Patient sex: F
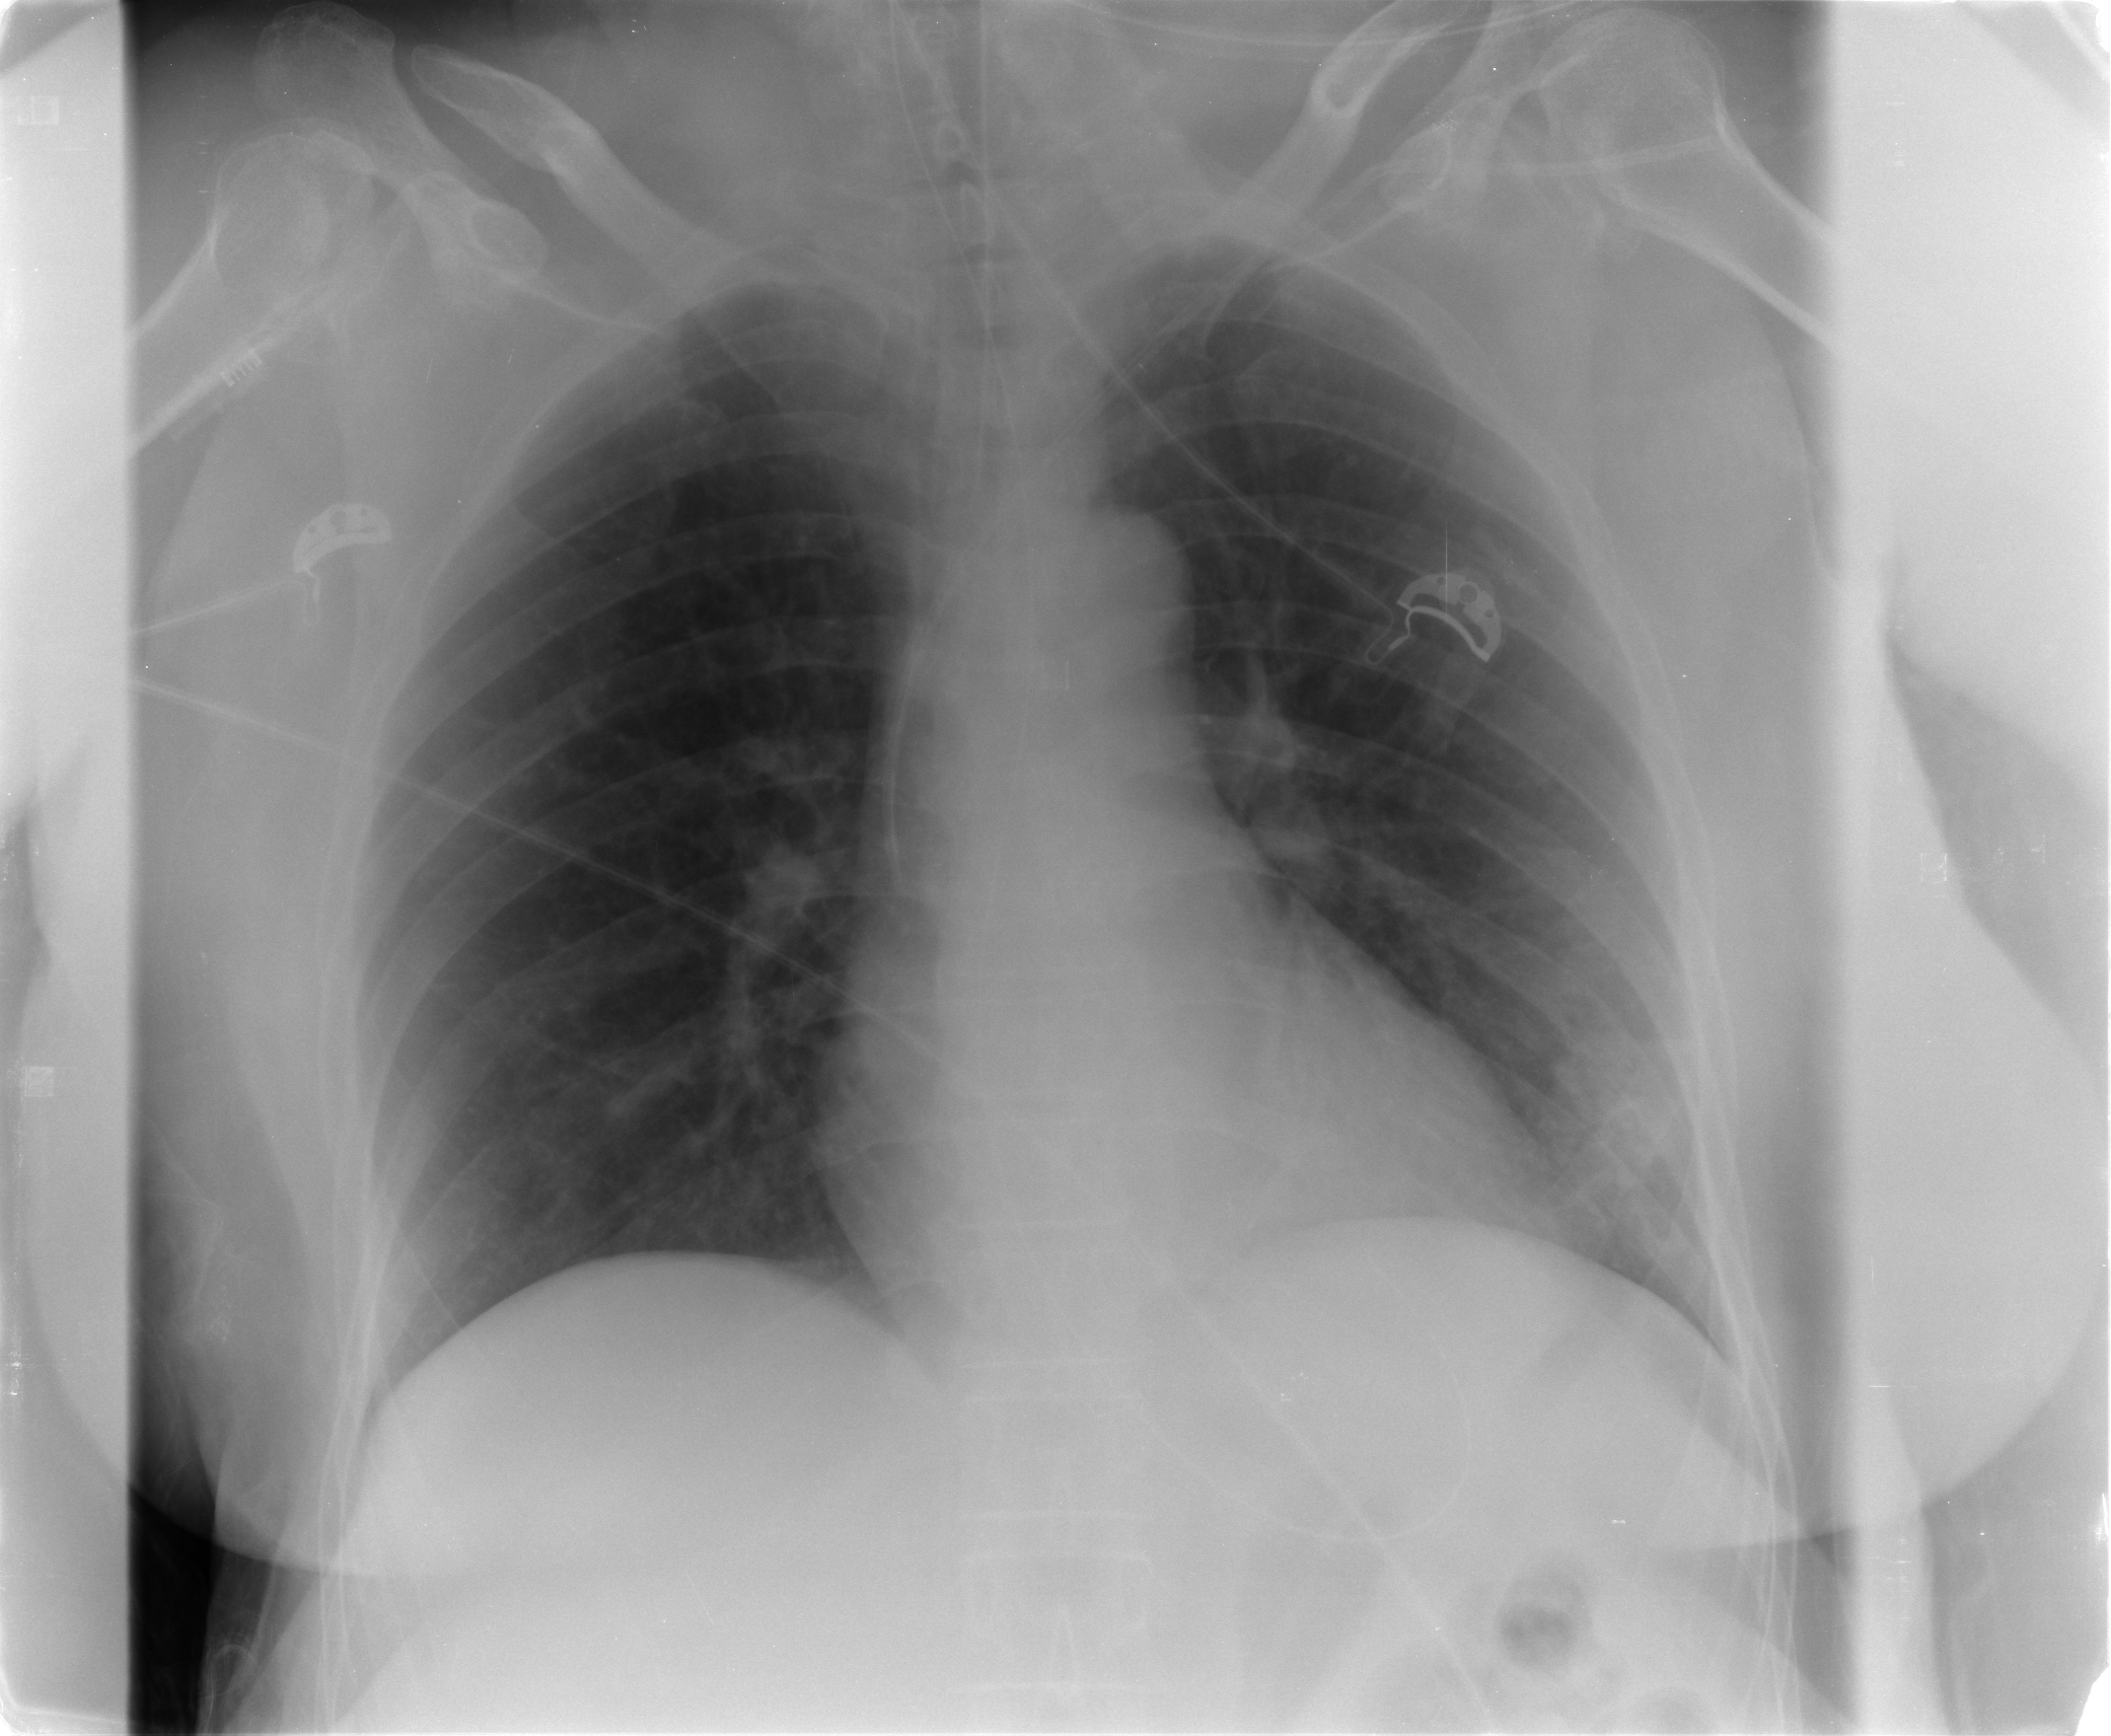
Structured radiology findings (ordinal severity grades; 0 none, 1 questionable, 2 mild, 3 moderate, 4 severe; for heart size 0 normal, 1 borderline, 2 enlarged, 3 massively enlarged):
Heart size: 0
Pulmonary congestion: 0
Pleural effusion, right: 0
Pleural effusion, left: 0
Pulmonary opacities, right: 0
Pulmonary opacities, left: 0
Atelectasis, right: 0
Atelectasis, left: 2